Question: I am using Xamarin Studio to develop an iOS app on an iMac. The solution is hosted on Github. I have tried to update my solution with the server (github) version and have encountered some errors.
To pull back the latest version I went to:
I get the message

It does this on about 4 of the files. On the Version Control panel it shows that this error is occurring at the point of the update.
I have spoken to the Dev and I can see that those files have been moved in the folder structure. They have been moved into a new sub folder on his/pushed version. Could this have caused the update issue?
I have tried removing the 4 files from my project and re updating but I get the same errors.
Is it caused because I have made edits to my local version of those files?
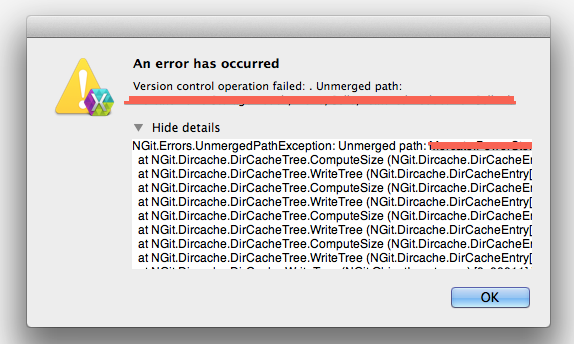
Answer: Have you tried using the github desktop tool itself and selecting ok. It will tell you more and allow you to fix the changes. My guess is that you have conflicts in your code with the changes already stored on github.
Are you the only one working on this project? If not it most likely means someone else has changed those pieces and pushed them.
Again use the github application, it is free, to see what is going on. I do not use the built in github interface. I had initial issue with it and just went back to my favorite. Using the external tool also makes it easier to manage if using other dev environments.